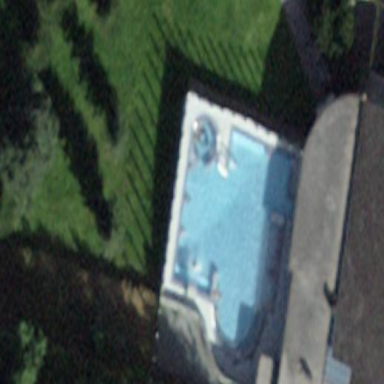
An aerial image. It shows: Swimming pool area designated for leisure and sport.